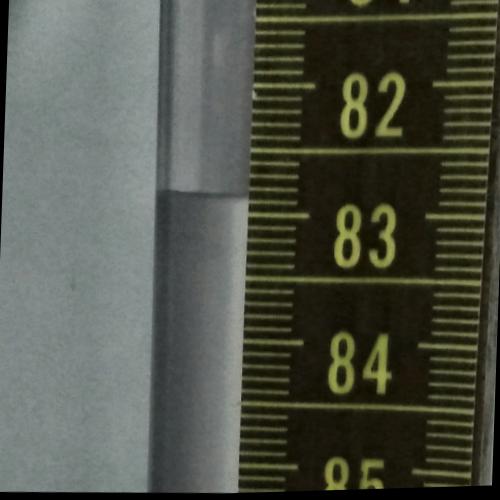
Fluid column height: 82.9 cm